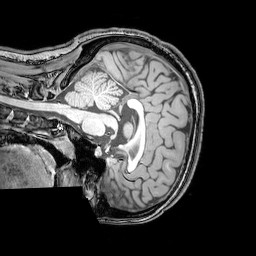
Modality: T1w
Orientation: sagittal
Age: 21
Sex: female
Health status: healthy
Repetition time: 0.081 s
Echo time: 0.037 s